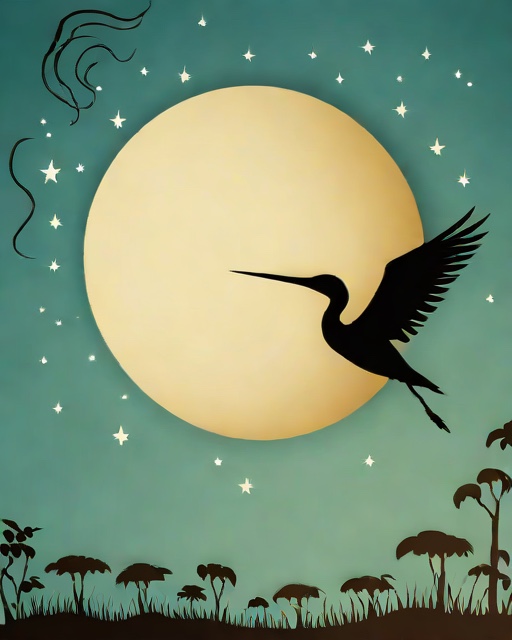
Category: New Baby